高一 · 计数
020・香坊区校级二模）2020 年初新冠病毒疫情爆发, 全国范围开展了 “停课不停学” 的线上教学活动. 哈六中数学组积极研讨网上教学策略: 先采取甲、乙两套方案教学, 并对分别采取两套方案教学的班级的 7 次线上测试成绩进行统计如图所示:

(1) 请填写如表 (要求写出计算过程)

|      | 平均数 | 方差 |
| :--- | :----- | :--- |
| 甲   |        |      |
| 乙   |        |      |

（2）从下列三个不同的角度对这次方案选择的结果进行分析:

(1)从平均数和方差相结合看（分析哪种方案的成绩更好）;

(2)从折线图上两种方案的走势看（分析哪种方案更有潜力）。

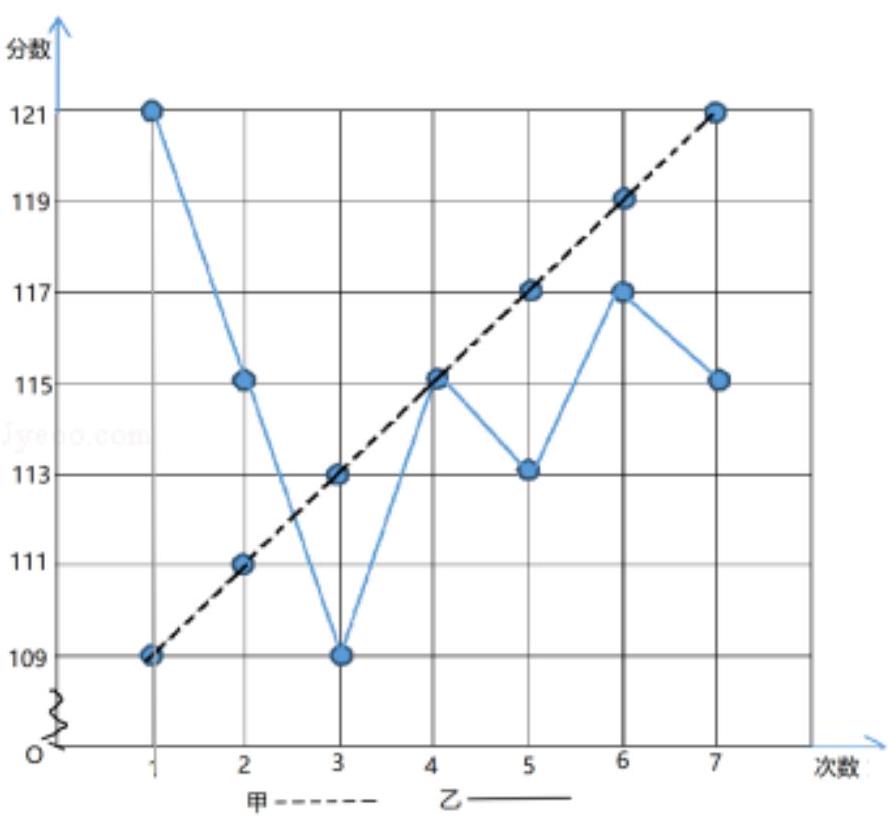
答案: (1) 由图象可得, $\bar{x}_{\text {甲 }}=\frac{1}{7}(109+111+113+115+117+119+121)=115, \bar{x}_{\text {乙 }}=\frac{1}{7}$ $(121+115+109+115+113+117+115)=115$,

则 $s_{\text {甲 }}{ }^{2}=\frac{1}{7}\left(6^{2}+4^{2}+2^{2}+0^{2}+2^{2}+4^{2}+6^{2}\right)=16, s_{z^{2}}{ }^{2}=\frac{1}{7}\left(6^{2}+0^{2}+6^{2}+0^{2}+2^{2}+2^{2}+0^{2}\right)=\frac{80}{7} \approx 11.43$,故表格第一行：115，16; 第二行：115，约为 11.43;

(2) (1)因为 $\bar{x}_{\text {甲 }}=\bar{x}_{Z}, s_{\text {甲 }}{ }^{2}>s_{Z}{ }^{2}$, 故乙方案更好;

(2)由图象可知甲走势稳定上升, 故甲方案更有潜力.